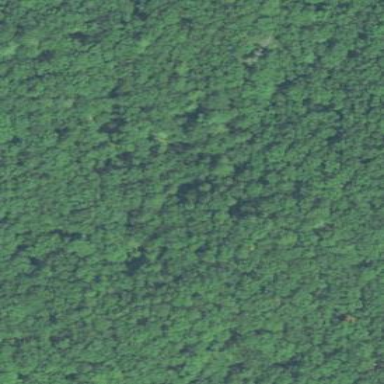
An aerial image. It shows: Needle-leaved woodland.